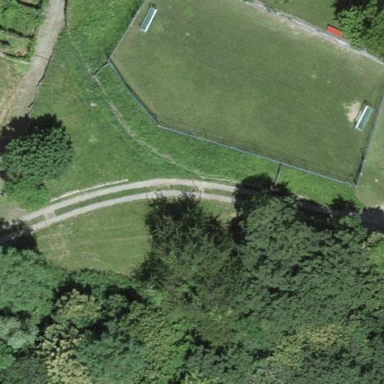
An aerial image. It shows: Soccer pitch for leisureland activities.